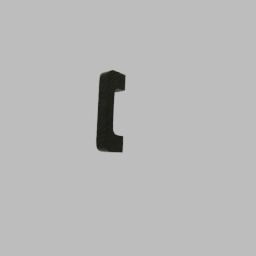
Label: mechanical